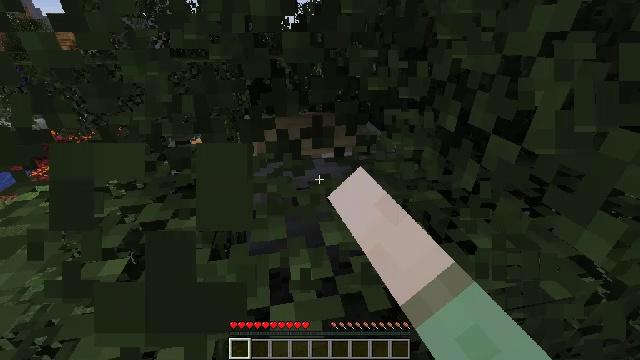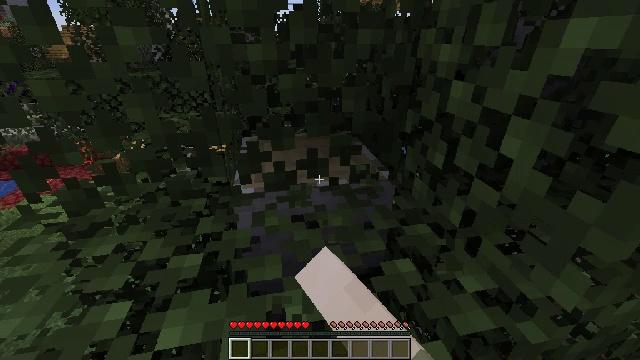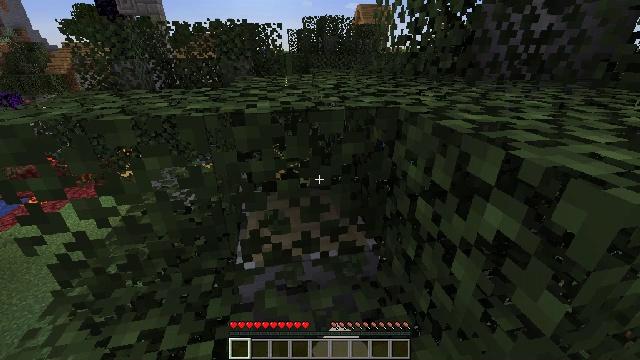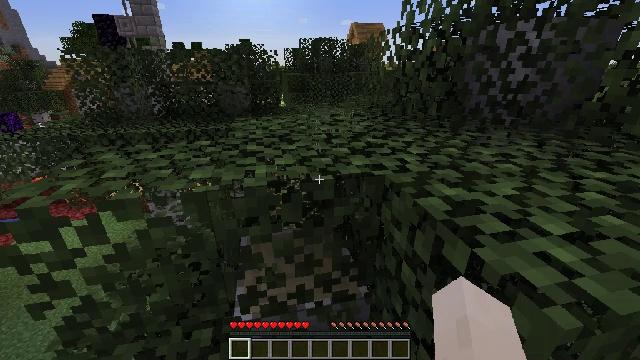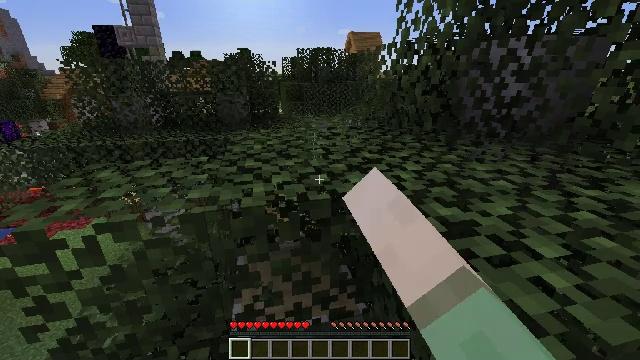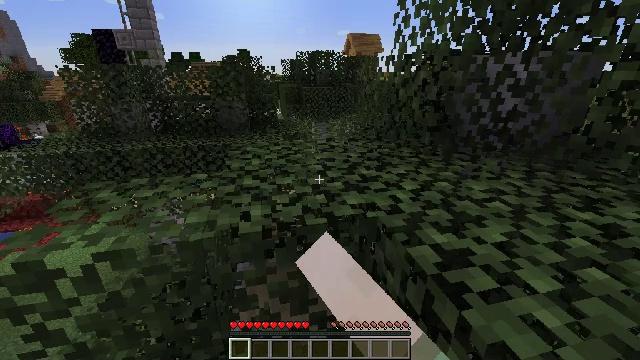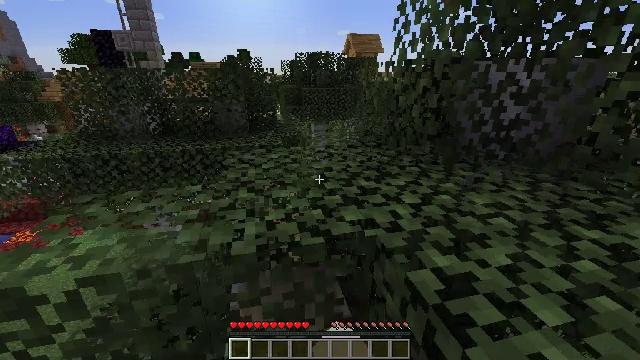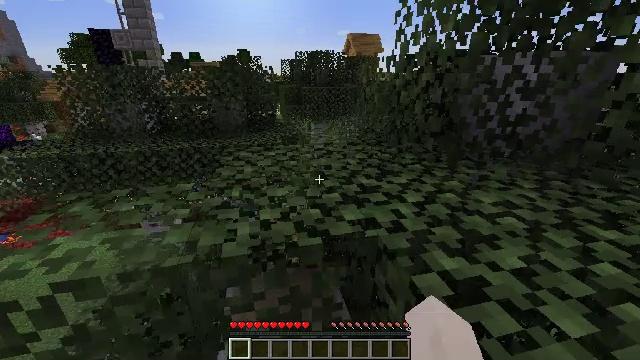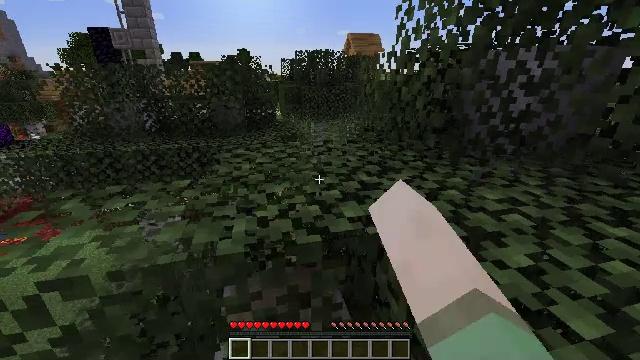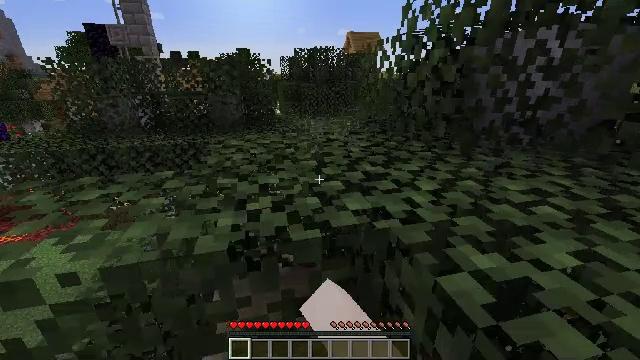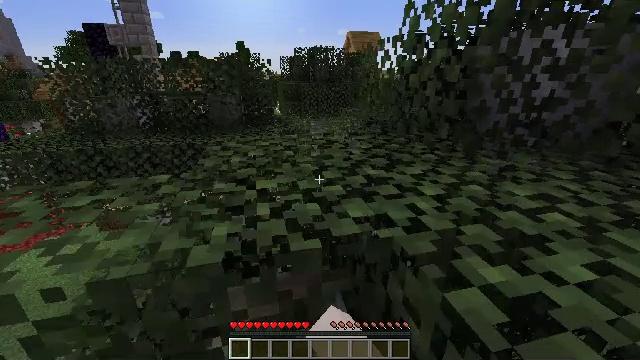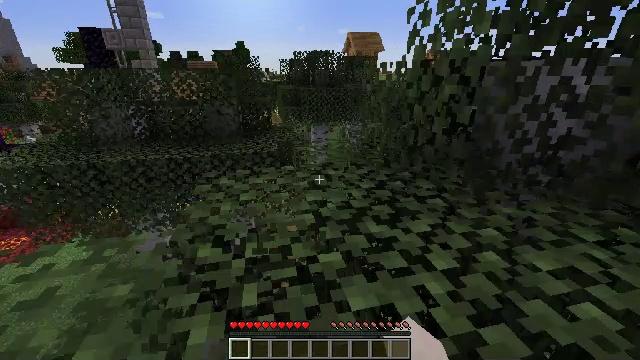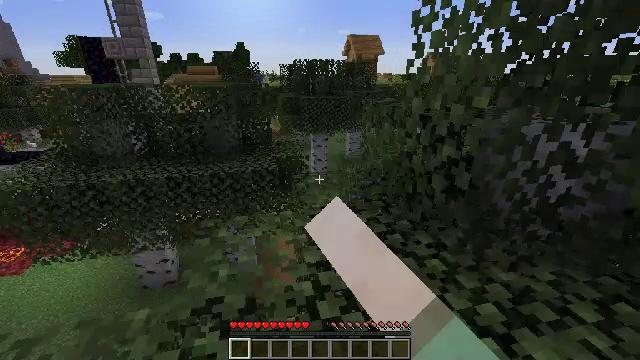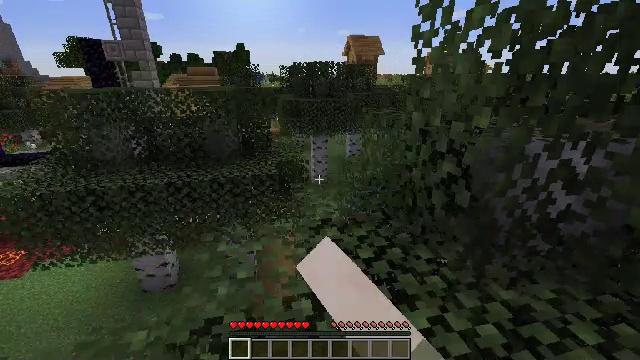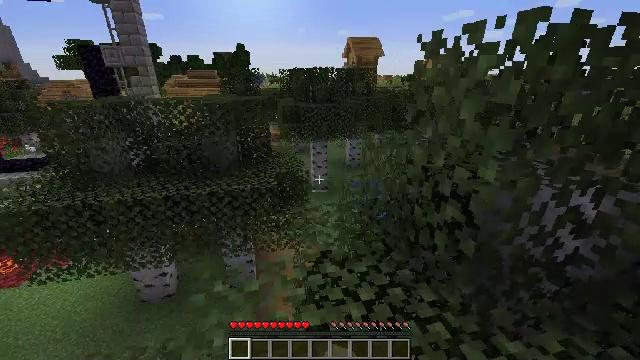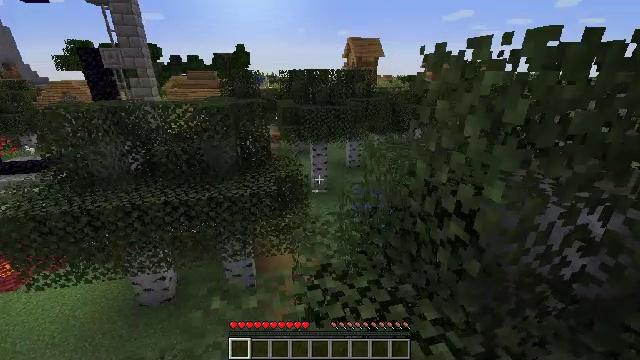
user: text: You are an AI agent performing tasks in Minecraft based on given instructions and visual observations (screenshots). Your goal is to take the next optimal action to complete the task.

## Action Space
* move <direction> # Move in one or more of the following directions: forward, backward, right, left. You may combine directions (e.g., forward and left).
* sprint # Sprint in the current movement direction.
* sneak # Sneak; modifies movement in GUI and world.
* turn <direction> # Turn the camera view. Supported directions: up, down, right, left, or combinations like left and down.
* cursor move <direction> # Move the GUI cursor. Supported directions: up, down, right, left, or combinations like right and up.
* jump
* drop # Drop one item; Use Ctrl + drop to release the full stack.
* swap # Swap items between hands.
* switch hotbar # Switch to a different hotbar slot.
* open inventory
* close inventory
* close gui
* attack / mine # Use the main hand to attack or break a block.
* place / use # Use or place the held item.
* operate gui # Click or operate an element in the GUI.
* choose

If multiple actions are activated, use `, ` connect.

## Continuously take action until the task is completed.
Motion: motion action
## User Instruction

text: Hunt animals.
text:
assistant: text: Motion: move forward, turn up, attack / mine, jump
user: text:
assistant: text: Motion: move forward, turn up, attack / mine, jump
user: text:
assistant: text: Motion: move forward, turn up, attack / mine, jump
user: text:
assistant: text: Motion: move forward, turn up, attack / mine, jump
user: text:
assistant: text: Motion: move forward, attack / mine, jump
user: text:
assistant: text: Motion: move forward, attack / mine, jump
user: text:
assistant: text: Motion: move forward, attack / mine, jump
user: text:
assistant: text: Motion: move forward, attack / mine, jump
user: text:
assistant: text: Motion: move forward, attack / mine, jump
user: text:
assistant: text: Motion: move forward, attack / mine, jump
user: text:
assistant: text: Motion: move forward, attack / mine, jump
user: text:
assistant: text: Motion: move forward, attack / mine, jump
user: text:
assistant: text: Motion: move forward, attack / mine, jump
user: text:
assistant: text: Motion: move forward, attack / mine, jump
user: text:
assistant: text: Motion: move forward, attack / mine, jump
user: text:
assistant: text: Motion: move forward, attack / mine, jump
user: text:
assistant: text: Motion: move forward, attack / mine, jump
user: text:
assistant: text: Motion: move forward, attack / mine, jump
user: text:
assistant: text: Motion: move forward, attack / mine, jump
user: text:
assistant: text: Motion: move forward, turn down, attack / mine, jump
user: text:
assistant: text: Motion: move forward, turn right and down, attack / mine, jump
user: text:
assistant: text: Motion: turn right and down, attack / mine, jump
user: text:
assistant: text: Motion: turn right and down, attack / mine
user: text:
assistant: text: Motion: turn right
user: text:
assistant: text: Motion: move right
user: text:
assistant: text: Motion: move right
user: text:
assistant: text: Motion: move right
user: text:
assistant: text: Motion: move right, turn down
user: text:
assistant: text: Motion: move forward and move right, turn down
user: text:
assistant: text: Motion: move forward and move right